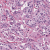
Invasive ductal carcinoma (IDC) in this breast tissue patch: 1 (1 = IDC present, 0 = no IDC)